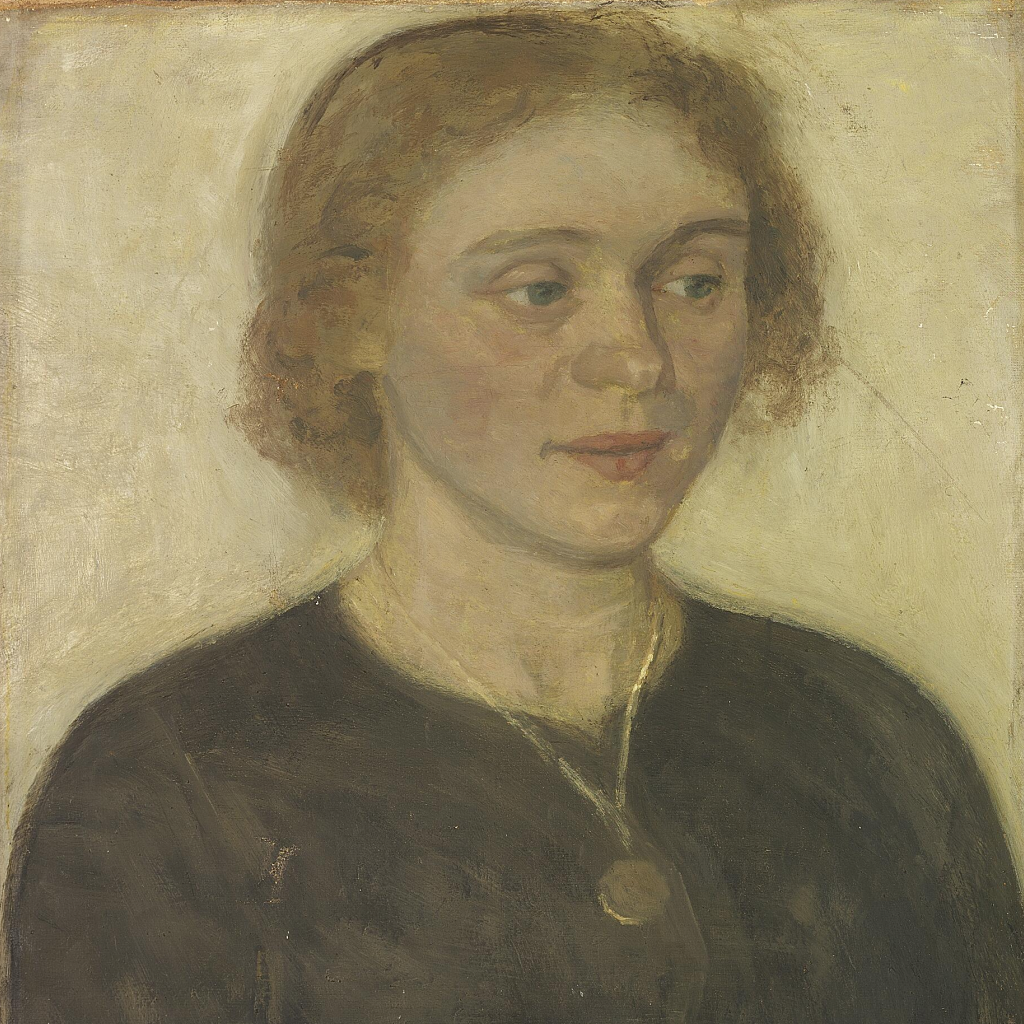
portrait painting, medium, bright diffused light, woman with curly brown hair in dark dress with small brooch in three-quarter view, pale neutral background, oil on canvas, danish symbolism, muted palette